Field crop: maize
Growth stage: 2
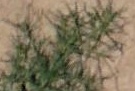
Species: salsola